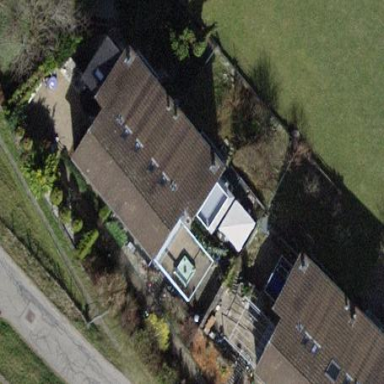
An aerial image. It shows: Semidetached house.